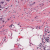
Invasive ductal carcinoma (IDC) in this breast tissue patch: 1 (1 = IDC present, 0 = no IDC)